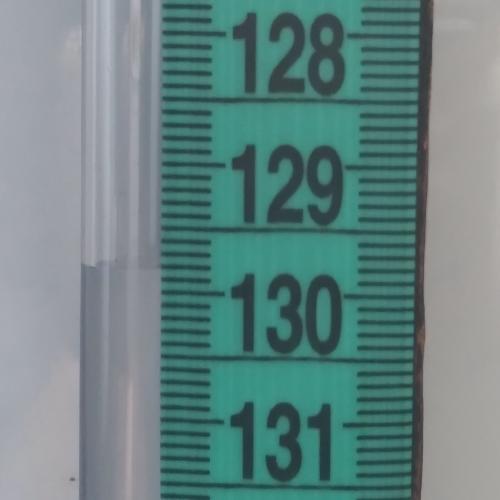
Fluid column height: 129.8 cm